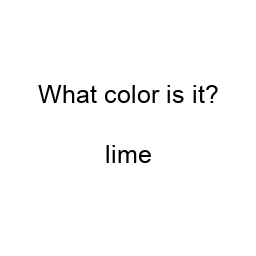
Color: black
Color name shown: lime
Background color: white
Question text color: black